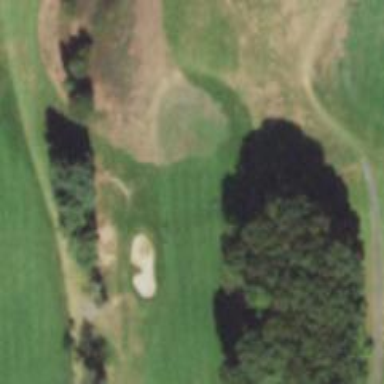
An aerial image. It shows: View of golf hole.